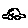
Label: car